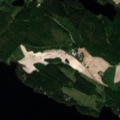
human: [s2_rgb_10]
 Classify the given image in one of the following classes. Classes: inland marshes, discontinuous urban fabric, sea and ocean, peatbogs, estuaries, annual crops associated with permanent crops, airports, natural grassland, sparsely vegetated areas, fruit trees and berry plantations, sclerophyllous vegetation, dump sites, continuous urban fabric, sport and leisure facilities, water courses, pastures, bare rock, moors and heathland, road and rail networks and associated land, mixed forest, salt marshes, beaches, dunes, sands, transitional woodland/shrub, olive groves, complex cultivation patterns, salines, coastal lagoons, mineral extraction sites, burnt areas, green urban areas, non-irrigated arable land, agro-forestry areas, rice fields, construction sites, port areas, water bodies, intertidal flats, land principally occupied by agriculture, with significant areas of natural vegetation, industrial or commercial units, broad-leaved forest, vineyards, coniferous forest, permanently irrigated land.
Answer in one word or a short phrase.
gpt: non-irrigated arable land, land principally occupied by agriculture, with significant areas of natural vegetation, coniferous forest, mixed forest, water bodies